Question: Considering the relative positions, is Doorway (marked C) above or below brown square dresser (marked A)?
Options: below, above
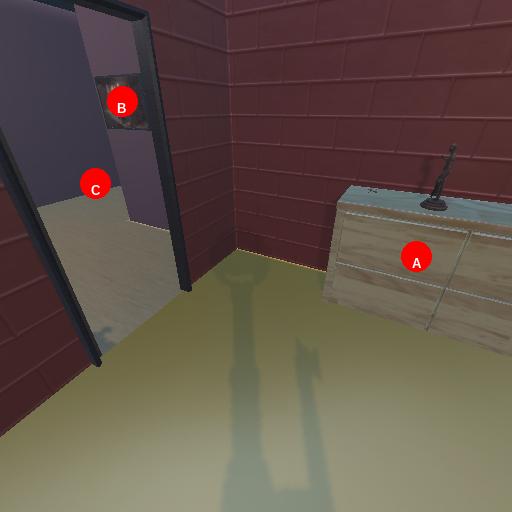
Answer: below